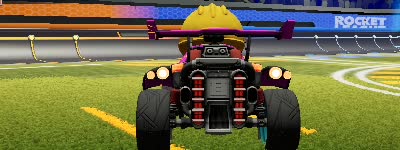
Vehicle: octane